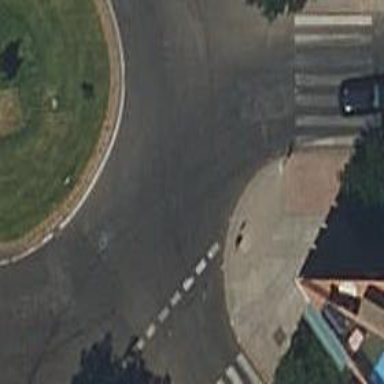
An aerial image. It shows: Residential road with roundabout.